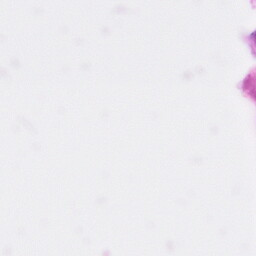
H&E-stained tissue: Pancreatic